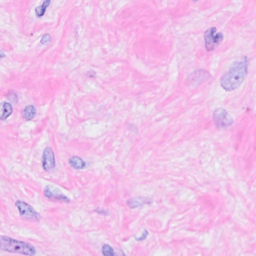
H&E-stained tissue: Breast